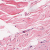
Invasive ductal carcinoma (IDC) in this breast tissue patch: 0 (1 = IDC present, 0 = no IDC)